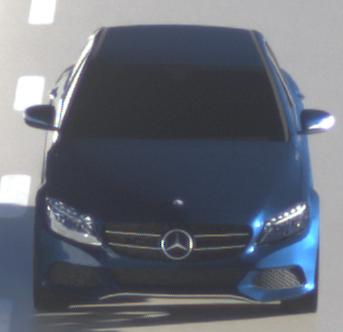
Make: Mercedes-Benz
Model: C 160
Detailed model: C-Class (205) Limousine
Model produced from: 2015/04
Model produced until: 2018/04
Doors: 4
Color: blue
Road condition: wet road
Daytime: sunrise or sunset
Contrast: high contrast